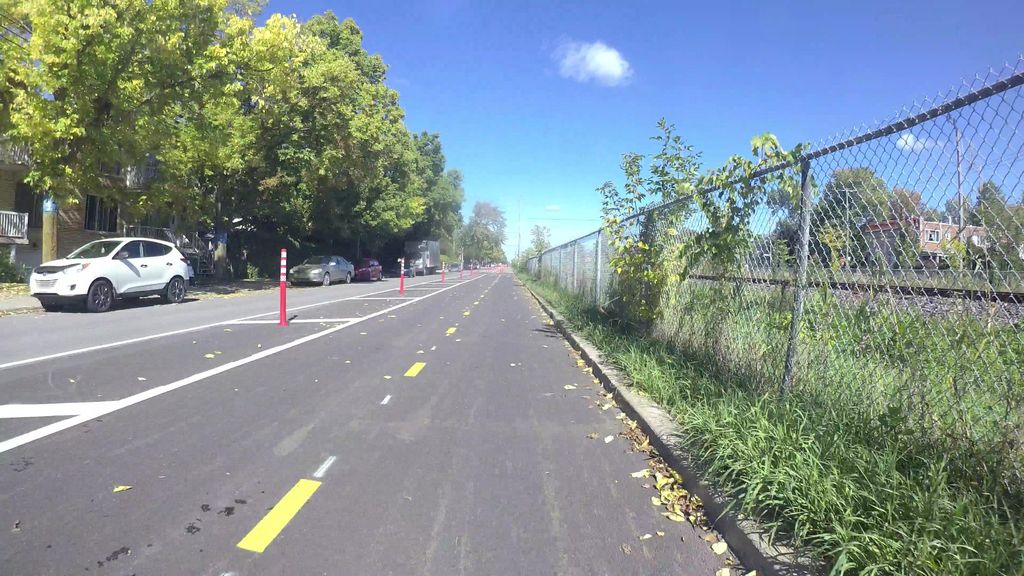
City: montreal